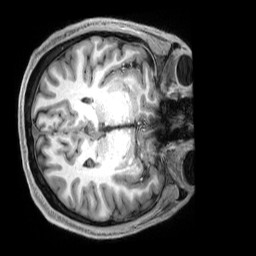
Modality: T1w
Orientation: axial
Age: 31
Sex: male
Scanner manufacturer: siemens
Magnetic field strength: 3 T
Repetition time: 2.3 s
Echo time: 0.00229 s